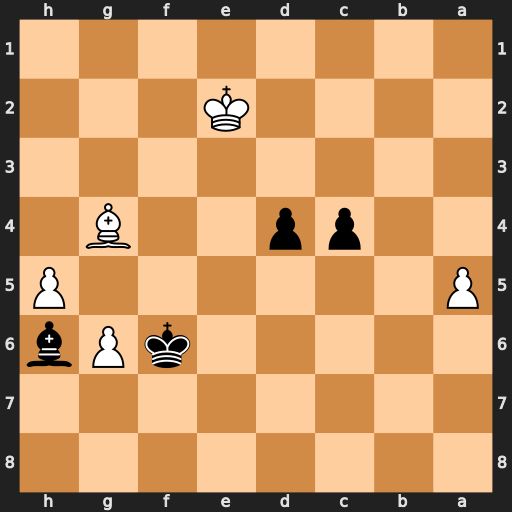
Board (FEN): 8/8/5kPb/P6P/2pp2B1/8/4K3/8
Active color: b
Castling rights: -
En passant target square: -
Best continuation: d3+ Kf2 c3 a6 c2 a7 Be3+ Kxe3 c1=Q+